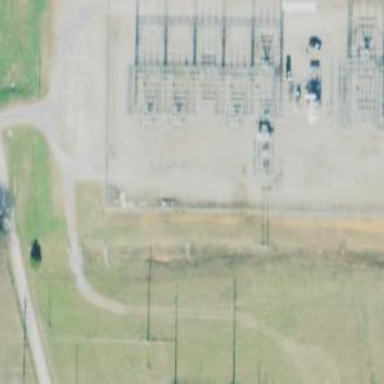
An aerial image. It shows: Fence surrounds transmission level power substation.